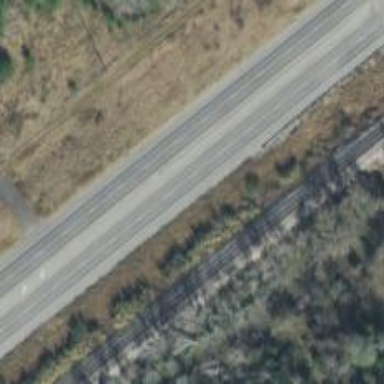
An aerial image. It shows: Asphalt road classified as primary highway.